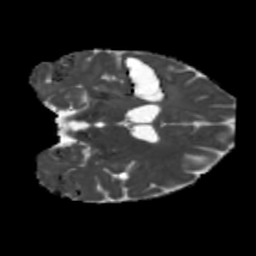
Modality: MD
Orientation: coronal
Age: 38
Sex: female
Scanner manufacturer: siemens
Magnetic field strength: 3 T
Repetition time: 5.25 s
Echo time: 0.08 s